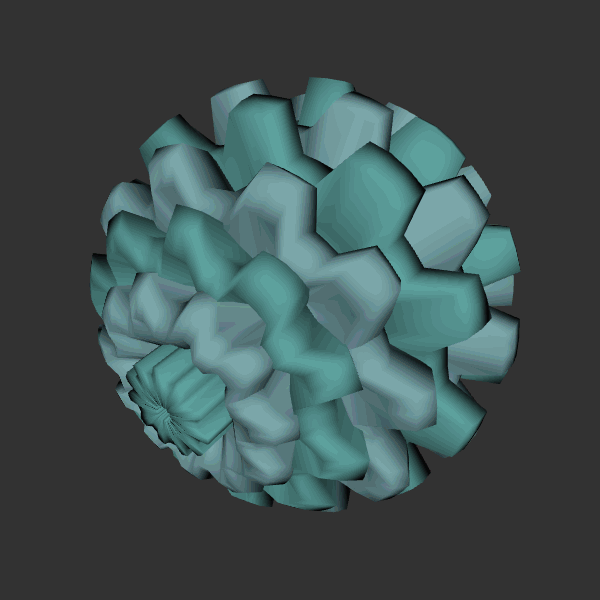
Background: dark